Interaction volume radius: 5 \u00c5
Interaction volume height: 50 \u00c5
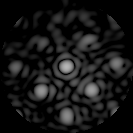
Disorder parameter: 0.1917